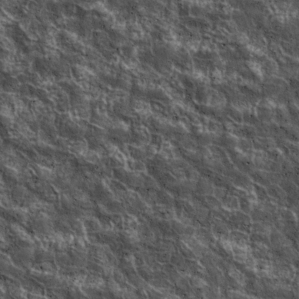
Label: non_frost